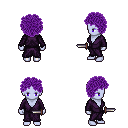
a pixel art fantasy rpg character, female body template, dark elf, purple skin, purple robe, white pants, purple curly afro hairstyle, dagger, four views (front, back, left, right), 2x2 character sprite sheet, small pixel art, hard edges, no anti-aliasing